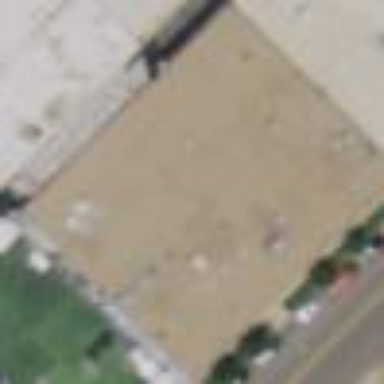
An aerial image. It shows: Brown commercial building.